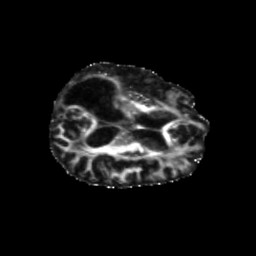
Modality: FA
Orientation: axial
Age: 65
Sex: female
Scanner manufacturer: siemens
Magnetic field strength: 3 T
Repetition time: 5.25 s
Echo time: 0.08 s